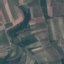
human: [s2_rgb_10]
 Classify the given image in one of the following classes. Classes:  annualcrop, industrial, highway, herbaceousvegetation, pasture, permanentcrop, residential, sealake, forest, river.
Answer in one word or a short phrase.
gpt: PermanentCrop